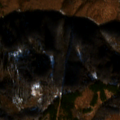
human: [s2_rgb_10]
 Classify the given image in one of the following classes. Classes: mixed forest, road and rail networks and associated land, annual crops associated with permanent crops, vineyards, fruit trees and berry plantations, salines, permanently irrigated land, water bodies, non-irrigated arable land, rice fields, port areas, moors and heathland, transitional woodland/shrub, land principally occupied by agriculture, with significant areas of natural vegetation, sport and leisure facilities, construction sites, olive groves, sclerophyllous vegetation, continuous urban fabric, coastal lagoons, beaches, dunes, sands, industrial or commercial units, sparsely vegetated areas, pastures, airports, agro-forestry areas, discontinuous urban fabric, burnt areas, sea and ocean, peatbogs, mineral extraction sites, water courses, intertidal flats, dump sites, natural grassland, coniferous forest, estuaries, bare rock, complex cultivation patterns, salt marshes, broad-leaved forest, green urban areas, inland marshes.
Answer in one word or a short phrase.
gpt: broad-leaved forest, mixed forest